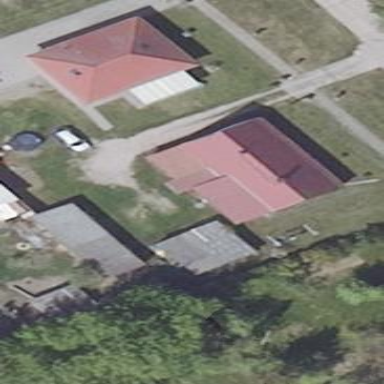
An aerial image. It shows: Gabled building.